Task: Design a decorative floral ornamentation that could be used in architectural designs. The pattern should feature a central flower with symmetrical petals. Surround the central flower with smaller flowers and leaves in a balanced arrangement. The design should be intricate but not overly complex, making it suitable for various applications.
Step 854:
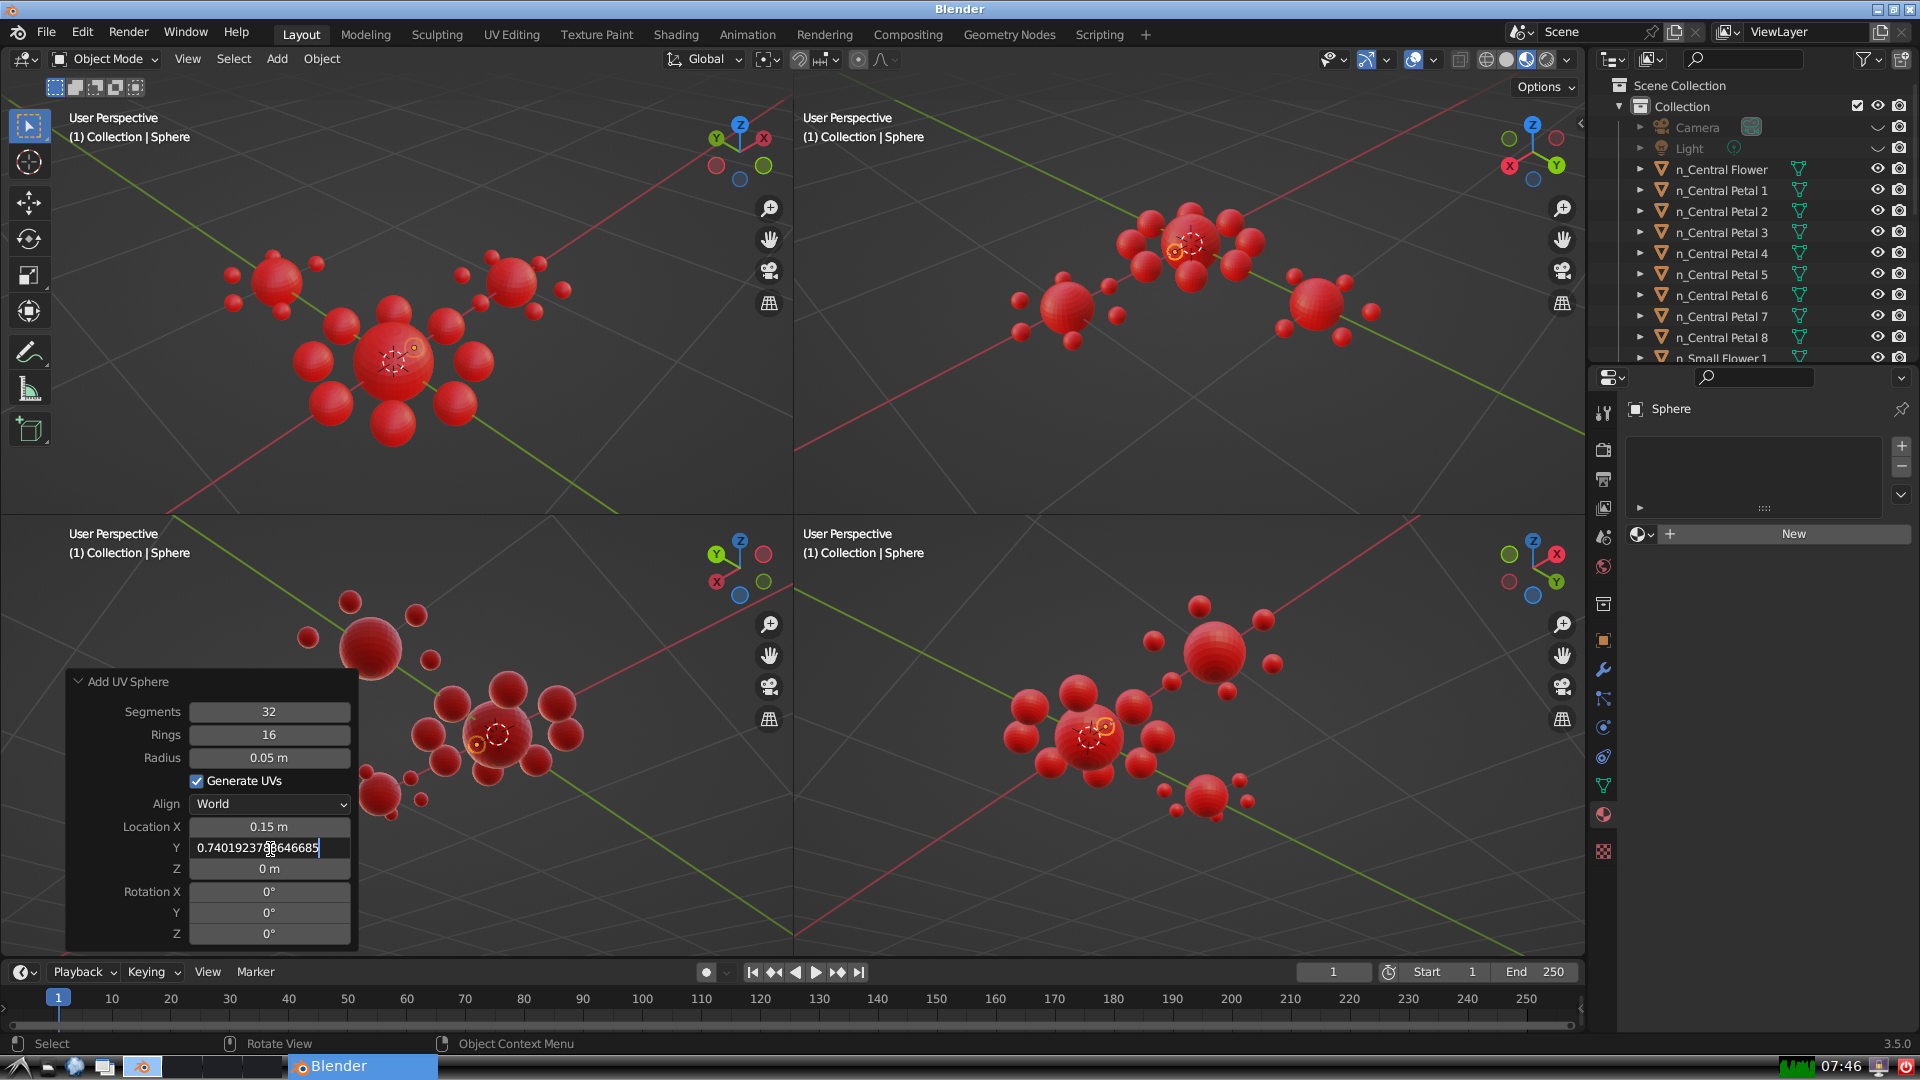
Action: {"key_press": ['Return']}